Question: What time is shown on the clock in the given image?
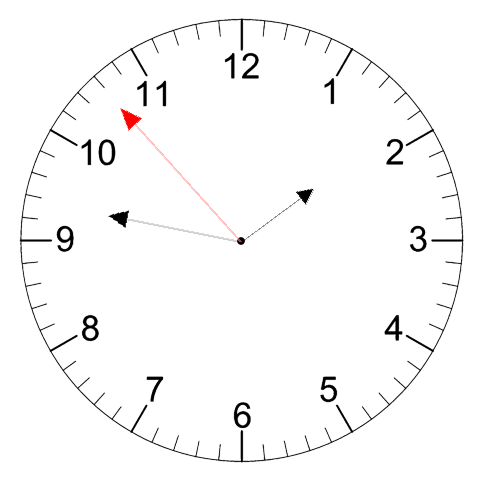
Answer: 01:46:53